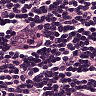
Metastatic tissue present: no